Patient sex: F
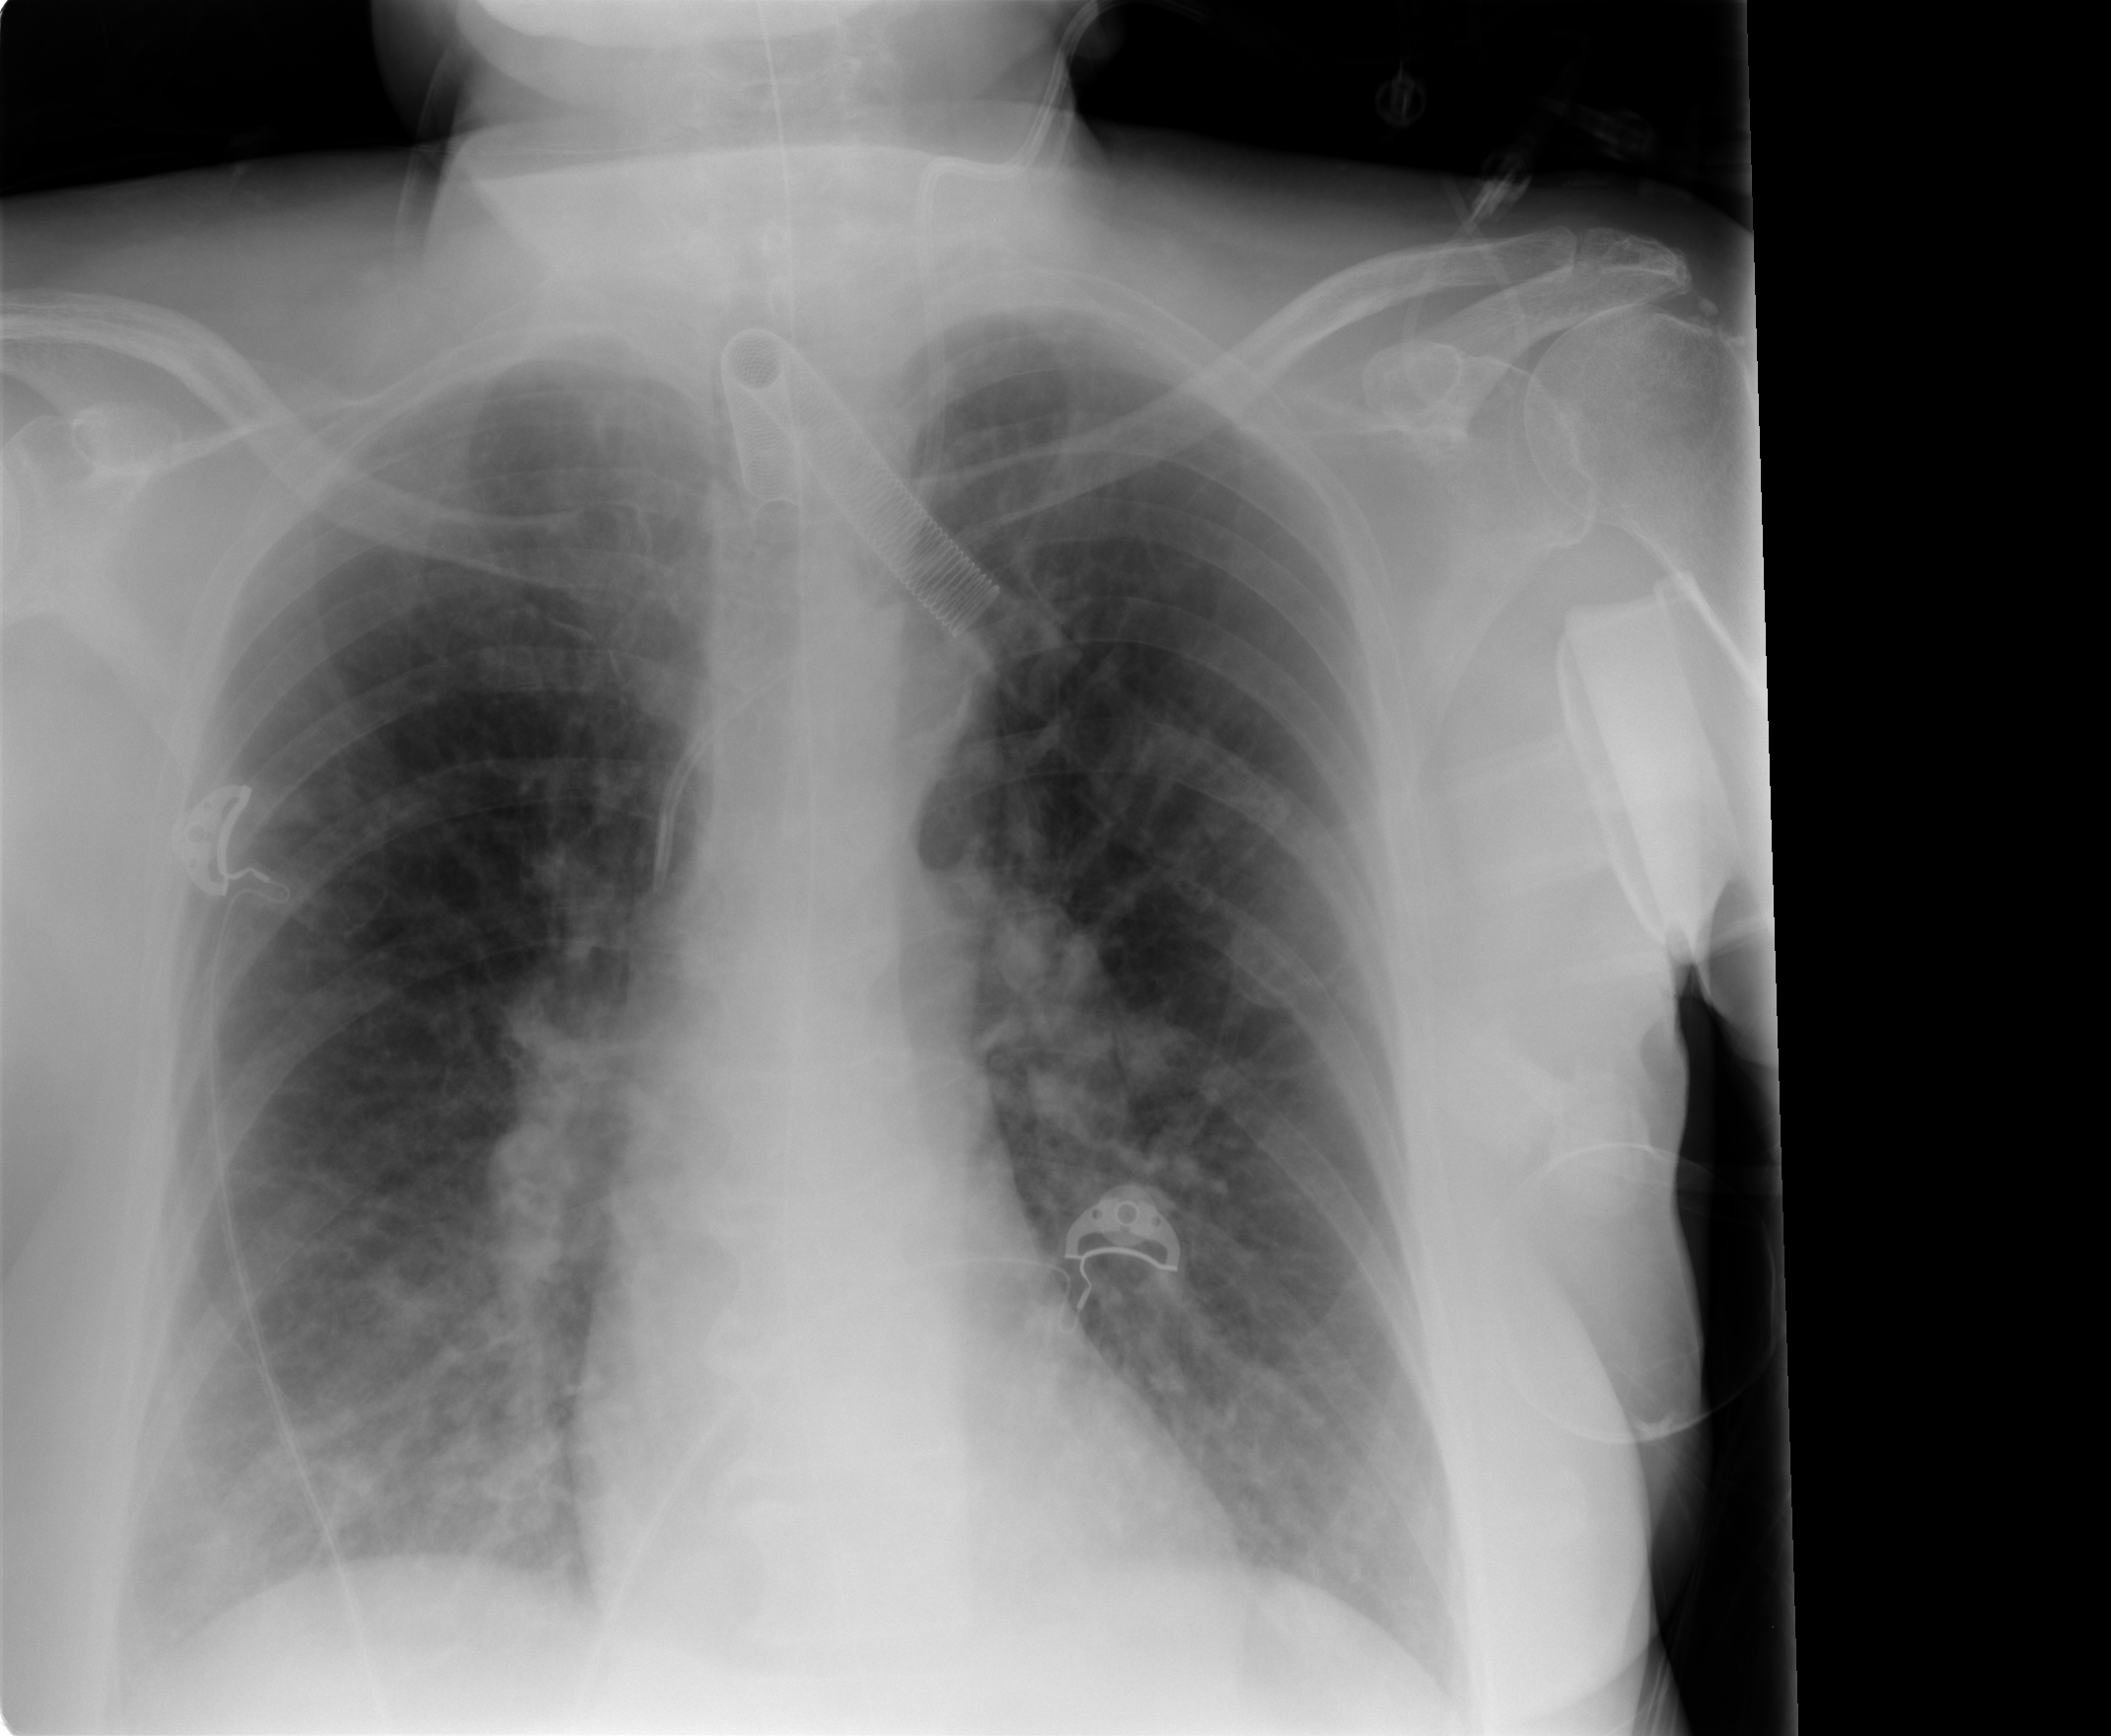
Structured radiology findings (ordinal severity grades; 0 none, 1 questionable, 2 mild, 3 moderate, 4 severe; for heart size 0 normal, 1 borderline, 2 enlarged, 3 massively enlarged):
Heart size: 0
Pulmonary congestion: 2
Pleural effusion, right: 0
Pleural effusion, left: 0
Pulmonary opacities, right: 2
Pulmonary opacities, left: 1
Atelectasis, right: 2
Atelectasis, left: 2